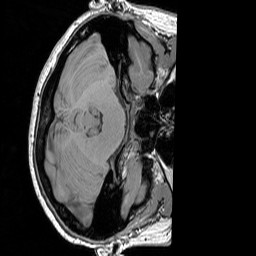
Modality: T1w
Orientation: axial
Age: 21
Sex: female
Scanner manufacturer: siemens
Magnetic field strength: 3 T
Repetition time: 1.83 s
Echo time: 0.00303 s